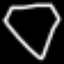
Label: diamond